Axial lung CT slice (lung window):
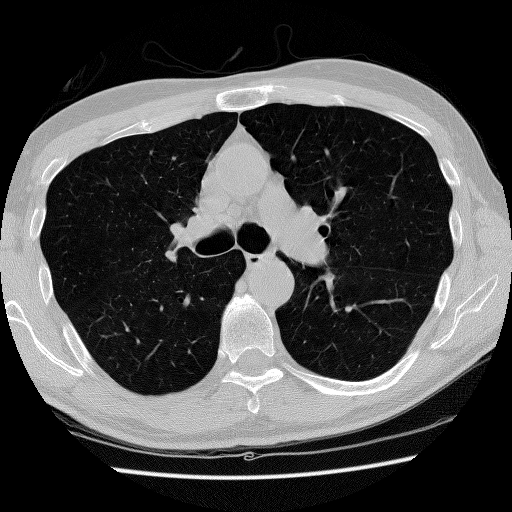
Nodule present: no